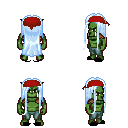
a pixel art fantasy rpg character, male body template, orc, green skin, leather shoulder armor, teal pants, white cyan extra-long hairstyle, red bandana, black slippers, four views (front, back, left, right), 2x2 character sprite sheet, small pixel art, hard edges, no anti-aliasing